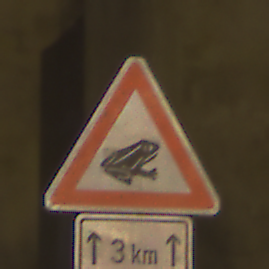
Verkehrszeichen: AmphibienwanderungLinks
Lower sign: LaengeEinerStrecke2
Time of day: Night
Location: Outdoor (Suburban)
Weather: PartlyCloudy
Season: NotSpecified
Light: Artificial